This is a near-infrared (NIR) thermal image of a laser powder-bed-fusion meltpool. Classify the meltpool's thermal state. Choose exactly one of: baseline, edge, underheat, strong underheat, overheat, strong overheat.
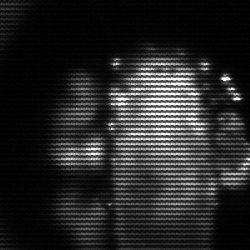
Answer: strong underheat